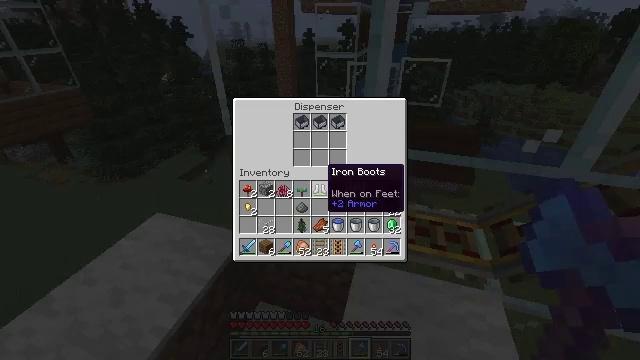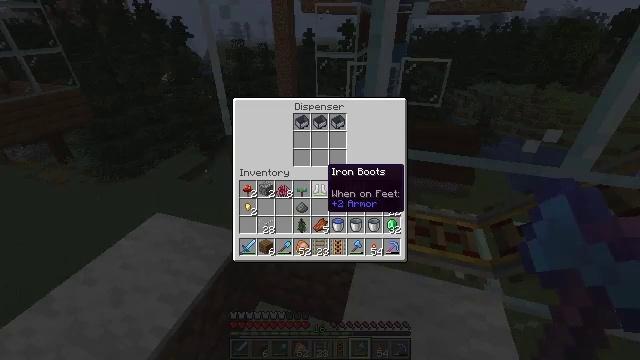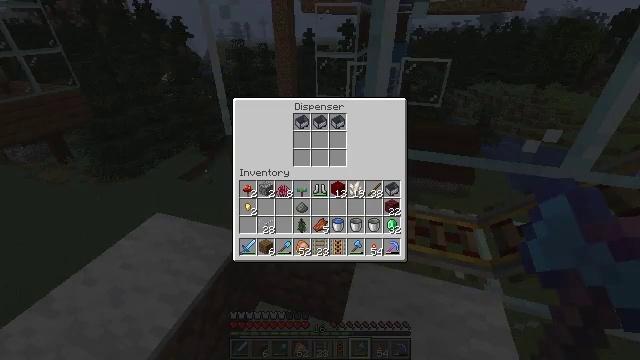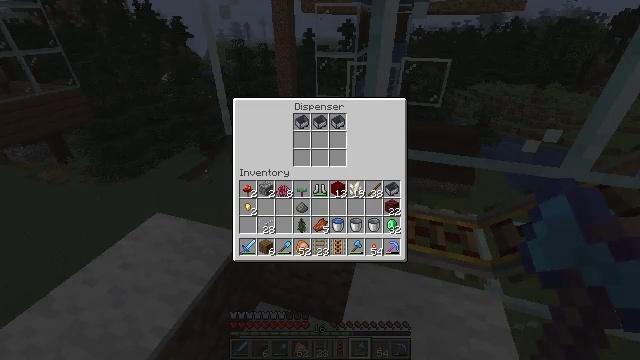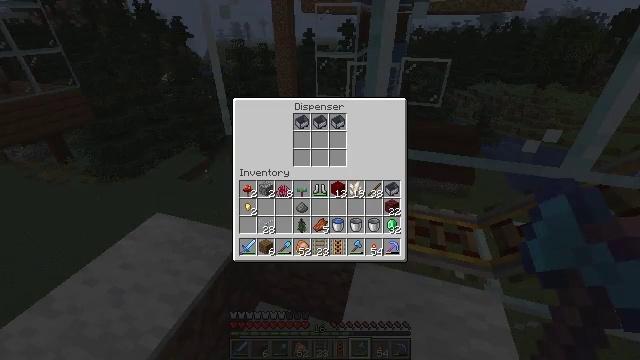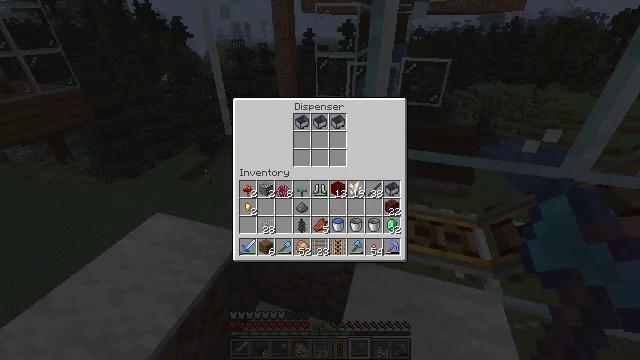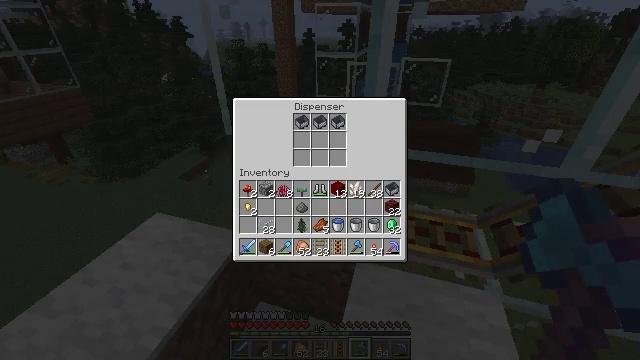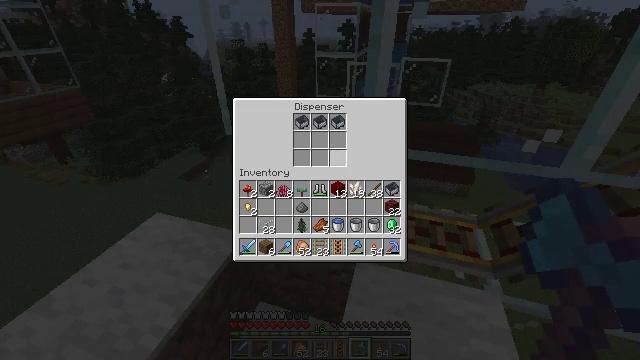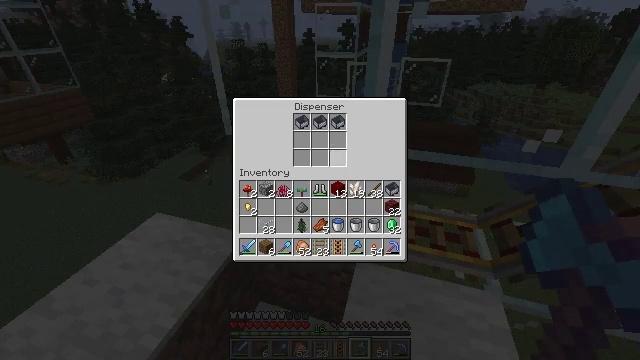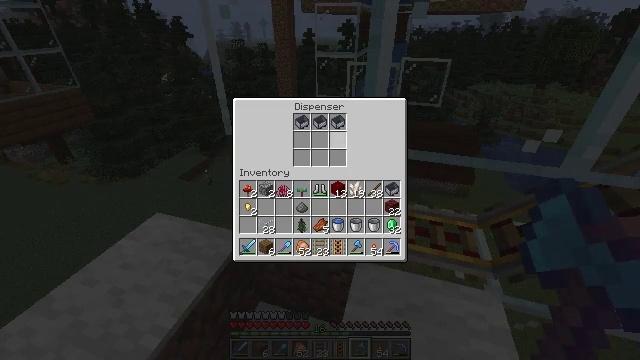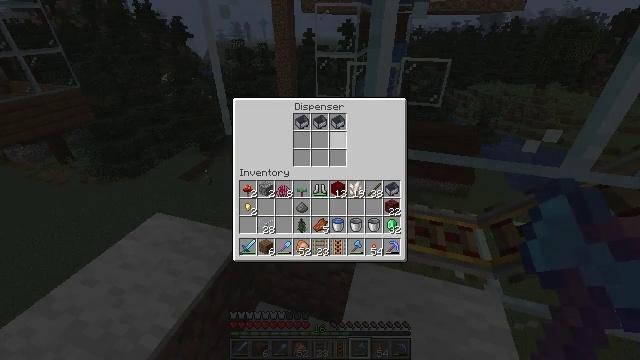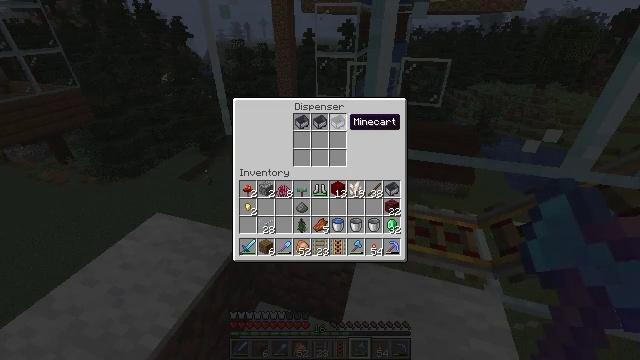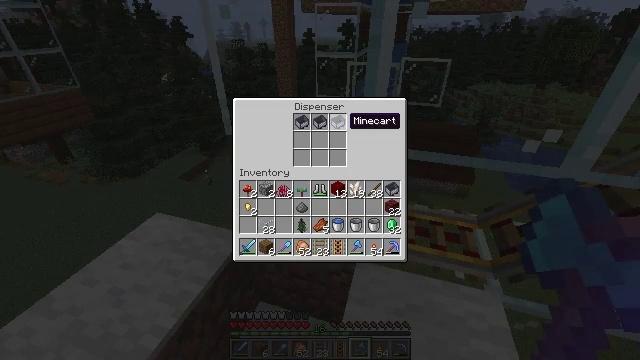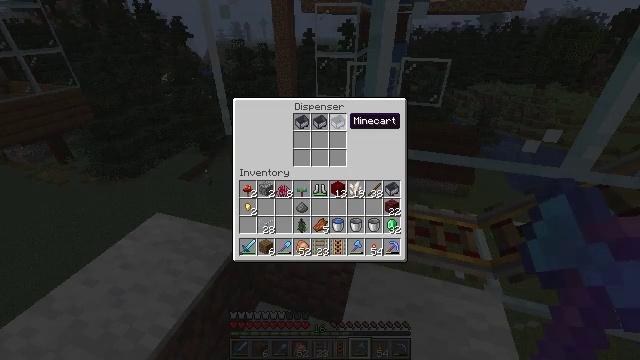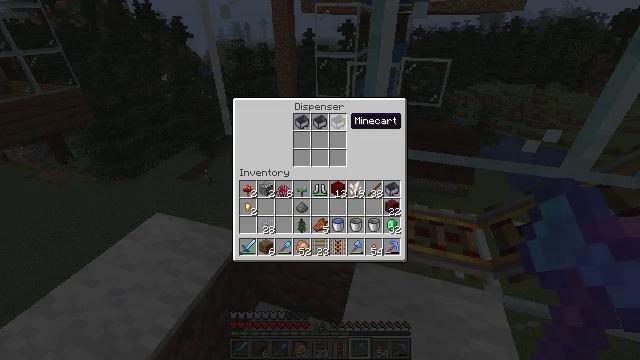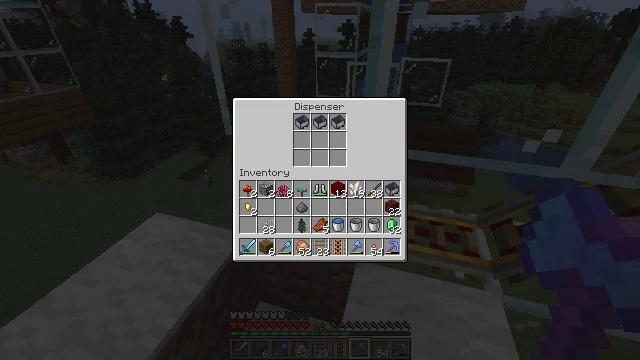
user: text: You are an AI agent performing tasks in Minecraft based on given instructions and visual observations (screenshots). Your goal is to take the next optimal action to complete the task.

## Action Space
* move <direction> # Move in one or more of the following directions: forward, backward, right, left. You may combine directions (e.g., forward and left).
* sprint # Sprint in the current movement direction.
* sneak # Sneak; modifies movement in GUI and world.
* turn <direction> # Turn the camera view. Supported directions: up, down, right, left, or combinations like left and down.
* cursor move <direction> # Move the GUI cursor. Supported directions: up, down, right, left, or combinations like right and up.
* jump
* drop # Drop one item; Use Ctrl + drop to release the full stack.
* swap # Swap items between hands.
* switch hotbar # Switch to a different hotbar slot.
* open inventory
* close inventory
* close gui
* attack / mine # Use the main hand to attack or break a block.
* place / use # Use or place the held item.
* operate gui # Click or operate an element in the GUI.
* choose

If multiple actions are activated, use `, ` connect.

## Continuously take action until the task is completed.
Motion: motion action
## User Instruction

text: Combine materials at the crafting table to craft a name tag.
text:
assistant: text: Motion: no_op
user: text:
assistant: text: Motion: no_op
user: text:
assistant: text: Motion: cursor move right
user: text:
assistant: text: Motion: no_op
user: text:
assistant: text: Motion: no_op
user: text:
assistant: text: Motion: no_op
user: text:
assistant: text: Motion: sneak, cursor move up
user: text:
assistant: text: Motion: sneak, cursor move up
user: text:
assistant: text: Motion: sneak, cursor move up
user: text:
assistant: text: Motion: sneak
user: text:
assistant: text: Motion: sneak, cursor move up
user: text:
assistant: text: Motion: sneak
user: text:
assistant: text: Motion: sneak
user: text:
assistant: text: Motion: sneak
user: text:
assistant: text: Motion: sneak, cursor move right and down
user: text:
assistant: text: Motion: sneak, cursor move right and down
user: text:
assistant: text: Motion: sneak, cursor move down
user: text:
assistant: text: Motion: sneak
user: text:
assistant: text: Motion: sneak
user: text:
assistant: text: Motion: sneak
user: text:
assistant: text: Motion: sneak
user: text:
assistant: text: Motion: sneak
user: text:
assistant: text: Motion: sneak
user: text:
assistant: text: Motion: sneak, operate gui
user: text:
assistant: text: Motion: sneak, operate gui
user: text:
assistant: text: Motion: sneak, operate gui
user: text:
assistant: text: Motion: sneak
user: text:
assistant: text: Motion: sneak
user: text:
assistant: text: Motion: sneak
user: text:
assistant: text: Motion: sneak